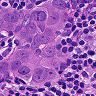
Metastatic tissue present: yes